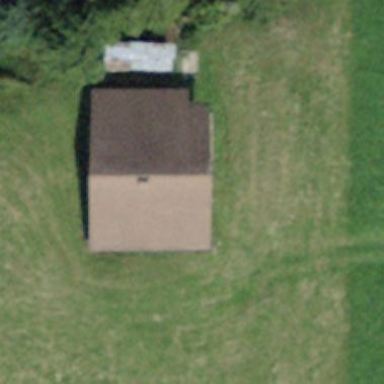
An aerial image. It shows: Cabin is depicted in the image.